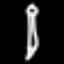
Label: pencil